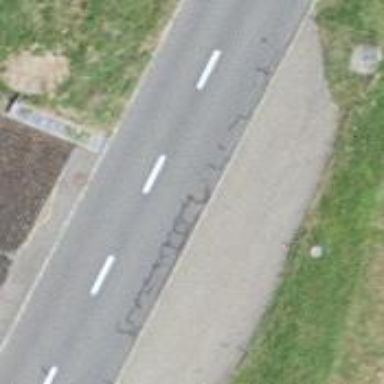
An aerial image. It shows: Passing place on the road.